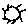
Label: sun